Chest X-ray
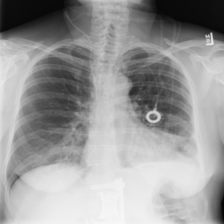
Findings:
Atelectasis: positive
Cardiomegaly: negative
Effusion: positive
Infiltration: negative
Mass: negative
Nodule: negative
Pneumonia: negative
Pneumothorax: negative
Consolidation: negative
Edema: negative
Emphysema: negative
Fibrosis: negative
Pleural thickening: negative
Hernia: negative